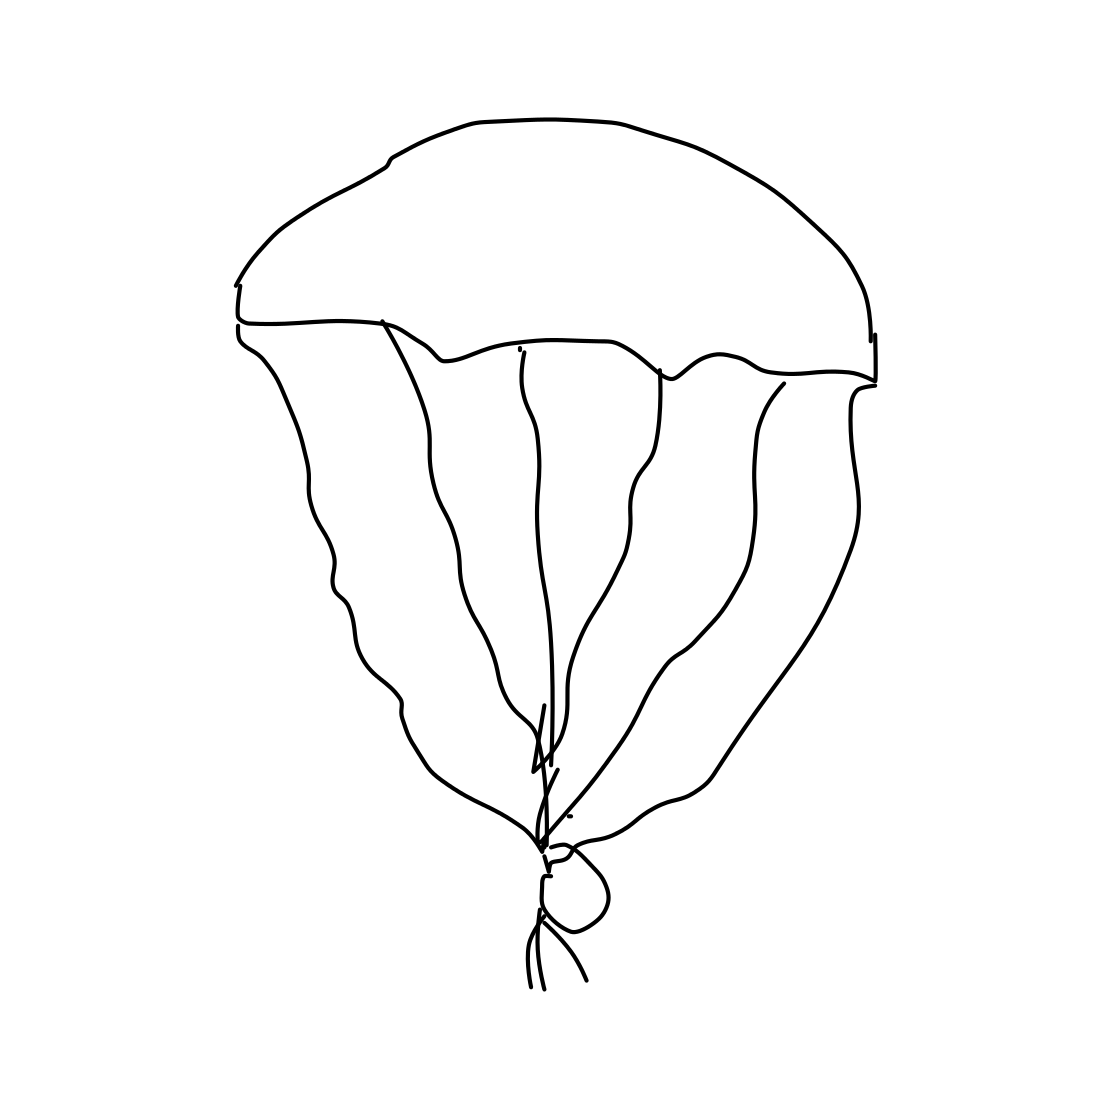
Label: parachute